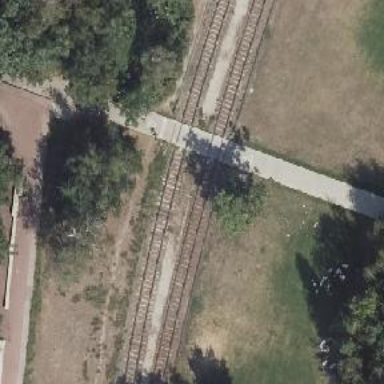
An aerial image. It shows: Railway crossing.